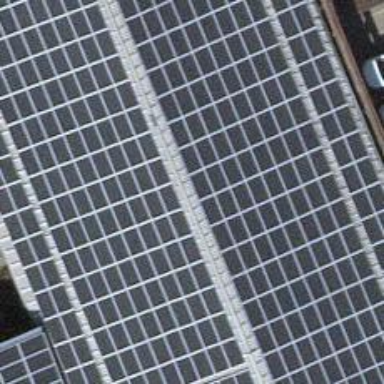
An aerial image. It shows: Solar power generator using photovoltaic panels.